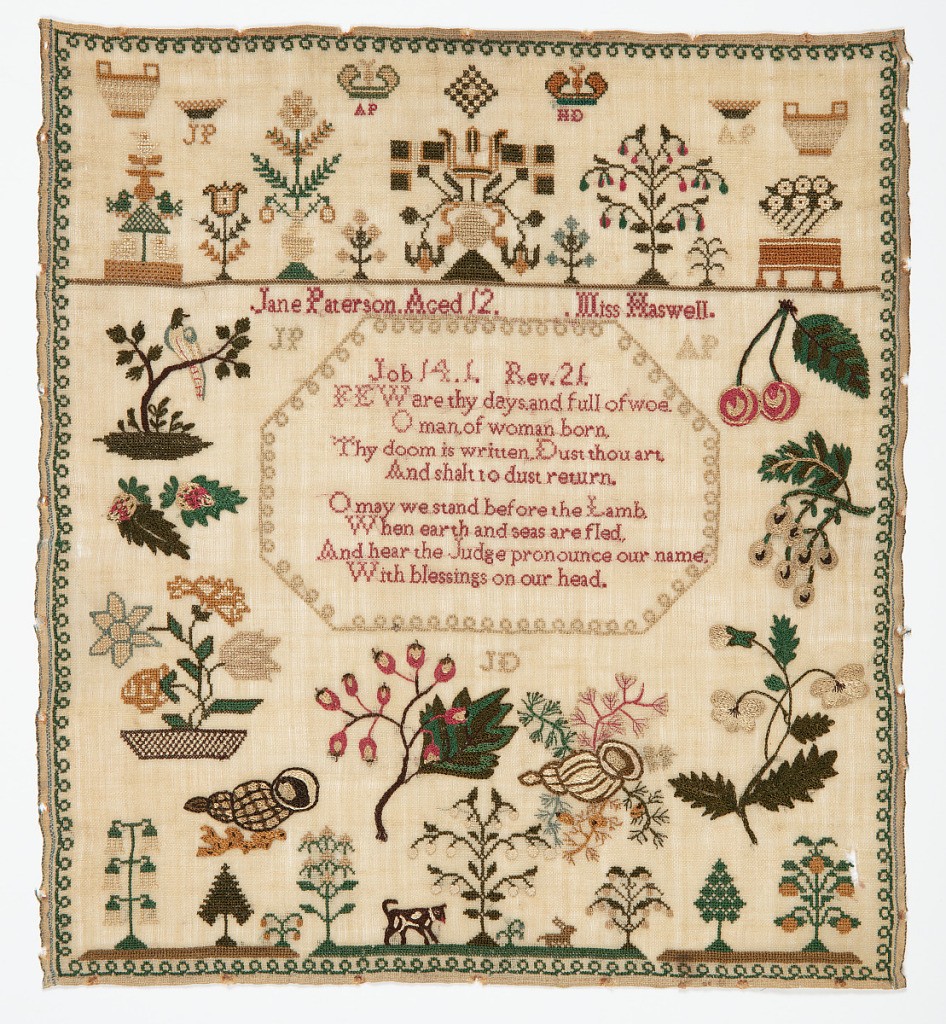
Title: Sampler
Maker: Jane Paterson
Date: ca. 1810
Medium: silk, wool Technique: chain and cross stitch embroidery on plain weave
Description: Embroidered sampler with a central octagonal enclosing an inscription embroidered in red: Job 14.1 Rev. 21. Top section filled with spot motifs such as trees, birds, flowers, baskets with flowers, geometrical shapes, and initials: JP, AP, HD, AP. Below, other motifs surround the inscription and fill the bottom section: bird perched on a branch, strawberries, cherries, floral sprigs, bowls of flowers, seashells, trees, dog, and a rabbit. Initials are JP, AP, JD. Green curlicue border.

Inscription:
Job 14.1 Rev. 21.
Few are thy days and full of woe
O man, of women born,
Thy doom is written. Dust thou art.
And shalt to dust return.

O may we stand before the Lamb
When earth and seas are fled,
And hear the Judge pronounce our name
With blessings on our head.